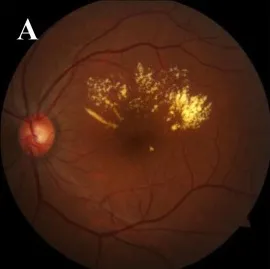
One month after the second MPL treatment. (A) Fundus examination of the left eye shows muddy-like exudation above the macular area and that the off-white lesions had shrunken.
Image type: ophthalmic_imaging (fundus_photograph)